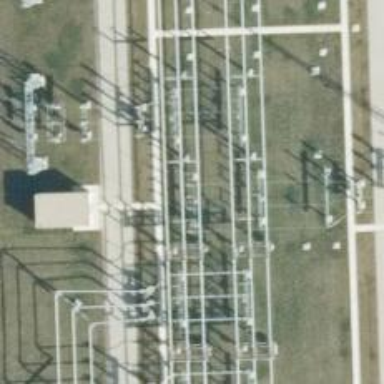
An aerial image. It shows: Power line with 3 cables. It uses busbar.